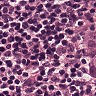
Metastatic tissue present: yes